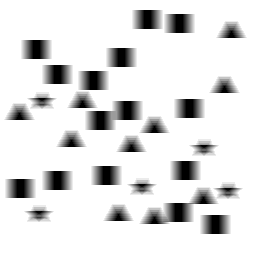
Squares: 15
Triangles: 10
Stars: 5
Total shapes: 30